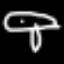
Label: mushroom